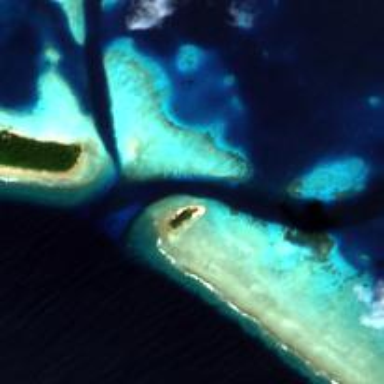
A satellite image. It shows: Beautiful reef in its natural state.